Question: I have created navigation controller via storyboard interface and I have added 4 buttons programmatically on Navigationbar but I don't know how should I justify it would you please help me!
here is the picture:

here is my code for buttons I know That I used but I don't know what should I write instead!
'''
- (void)viewDidLoad
{
[super viewDidLoad];
UIBarButtonItem *menuButton= [[UIBarButtonItem alloc] initWithTitle:@"Menu" style:UIBarButtonItemStyleDone
target:self action:@selector(menu:)];
UIBarButtonItem *yearButton= [[UIBarButtonItem alloc] initWithTitle:@"Year" style:UIBarButtonItemStyleDone
target:self action:@selector(year:)];
UIBarButtonItem *weekButton= [[UIBarButtonItem alloc] initWithTitle:@"Week" style:UIBarButtonItemStyleDone
target:self action:@selector(week:)];
UIBarButtonItem *reportButton= [[UIBarButtonItem alloc] initWithTitle:@"Report" style:UIBarButtonItemStyleDone
target:self action:@selector(report:)];
NSArray *buttons = [NSArray arrayWithObjects:menuButton,yearButton,weekButton,reportButton,nil];
self.navigationItem.rightBarButtonItems = buttons;
}
'''
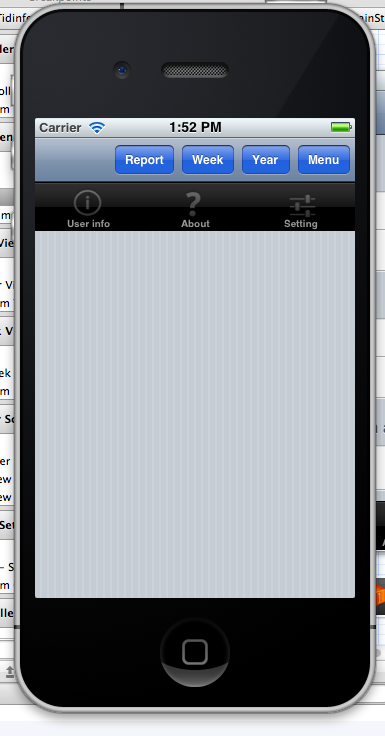
Answer: Add flexible spacers between each of the buttons:
'''
UIBarButtonItem *flexibleSpacer = [[UIBarButtonItem alloc] initWithBarButtonSystemItem:UIBarButtonSystemItemFlexibleSpace target:nil action:nil];
'''